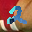
Label: 2